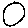
Label: circle